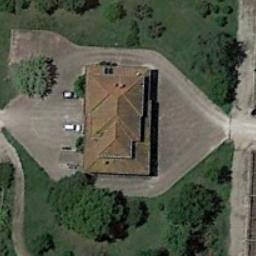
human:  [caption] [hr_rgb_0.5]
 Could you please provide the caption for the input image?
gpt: A path leads to this house with black roof .

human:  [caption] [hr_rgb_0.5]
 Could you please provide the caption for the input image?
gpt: The sparse residential is on the grass next to some trees and a road .

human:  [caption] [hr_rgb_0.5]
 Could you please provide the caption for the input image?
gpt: There are houses and green trees in the sparsely populated residential area, As well as meadows and open spaces around .

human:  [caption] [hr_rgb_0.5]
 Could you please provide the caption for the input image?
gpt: There are several cars next to the sparse residential .

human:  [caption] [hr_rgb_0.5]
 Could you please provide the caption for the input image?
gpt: A sparse residential area with a yellow building and some green bushes .